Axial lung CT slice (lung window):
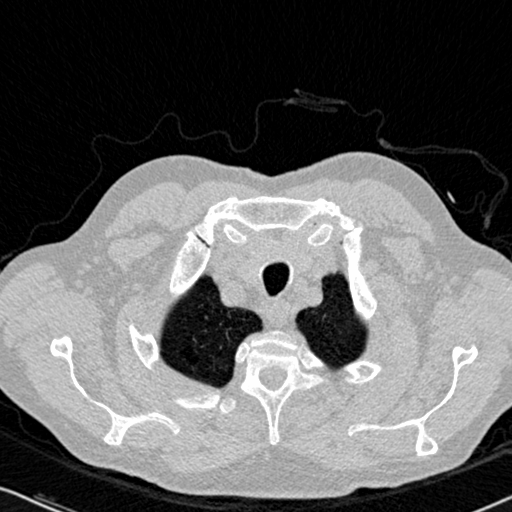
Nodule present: no